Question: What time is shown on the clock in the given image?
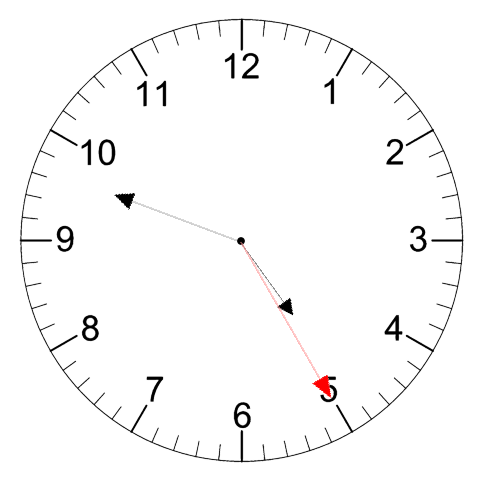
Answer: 04:48:25